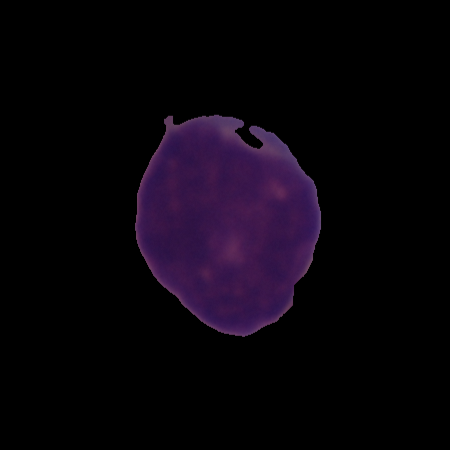
Label: cancer